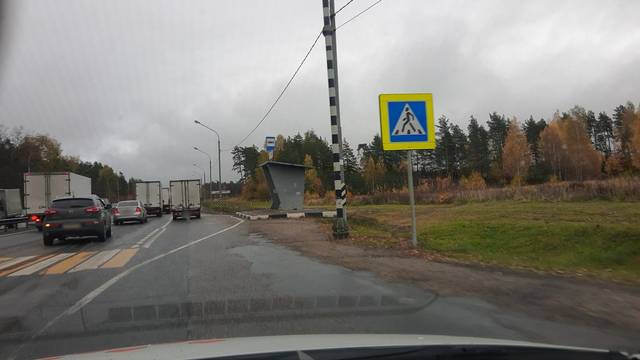
Region: Russia
Coordinates: 55.821, 38.183